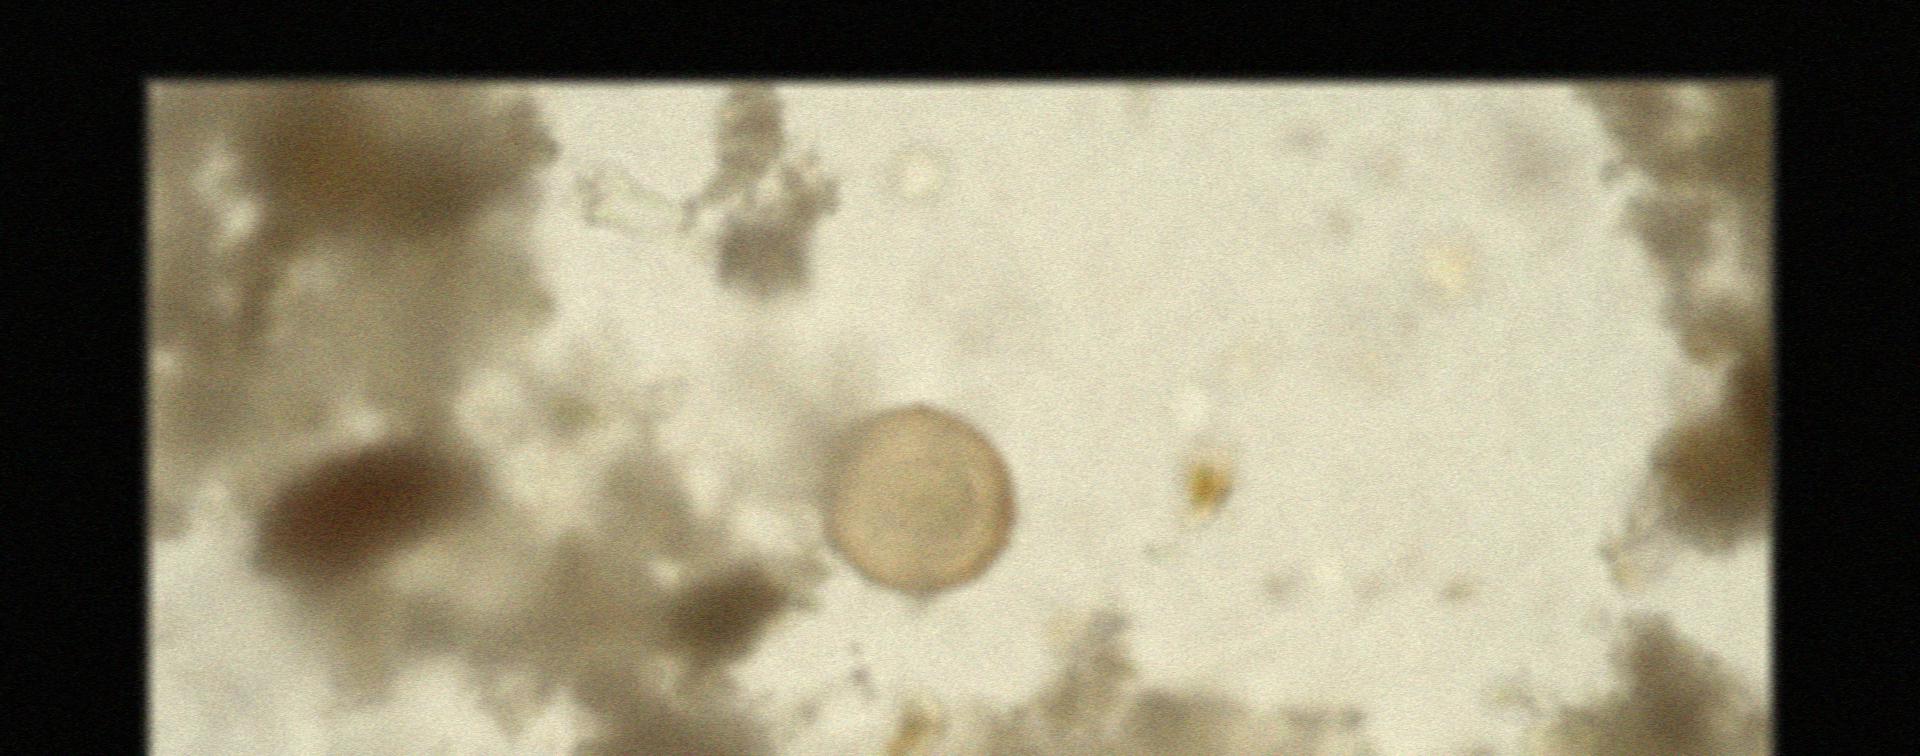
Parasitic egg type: Hymenolepis diminuta